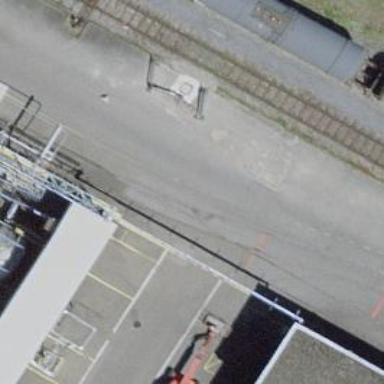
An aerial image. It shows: Single-track railway yard.